Question: I add another table field in my view , but the search button disappeared , How can I retrieve this form button ?
SaleItems = And a table mysql database.
'''
<?php
<?= GridView::widget([
'dataProvider' => $dataProvider,
'filterModel' => $searchModel,
'formatter' => ['class' => 'yii\i18n\Formatter','nullDisplay' => ''],
'columns' => [
['class' => 'yii\grid\SerialColumn'],
**[
'attribute' => 'Data',
'content' => function(SaleItems $model, $key, $index, $column) {
return date('d/m/Y', strtotime($model->sale->date));
},
'header' => 'DATA'
],**
]); ?>
</div>
'''

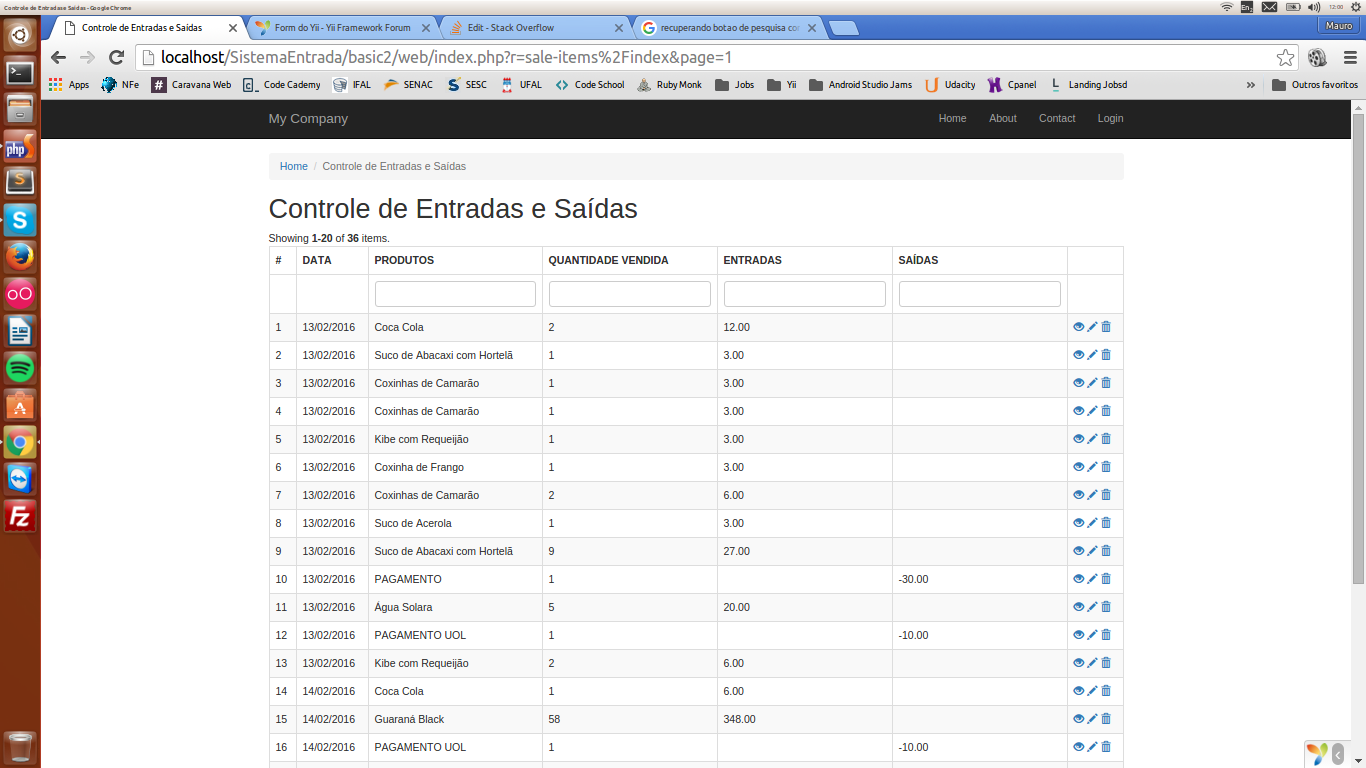
Answer: The search field disappears because in not setted properly in searchModel ..
for this you must extend the related modelSeacrh adding the relation with the related model and the filter for the field you need ..
for this you must set in the base mode, the relation
'''
public function getSale()
{
return $this->hasOne(Sale::className(), ['id' => 'sale_id']);
}
/* Getter for sale data */
public function getSaleData() {
return $this->sale->data;
}
'''
then setting up the search model declaring
'''
/* your calculated attribute */
public $date;
/* setup rules */
public function rules() {
return [
/* your other rules */
[['data'], 'safe']
];
}
'''
and extending
'''
public function search($params) {
'''
adding proper sort, for data
'''
$dataProvider->setSort([
'attributes' => [
.....
'data' => [
'asc' => ['tbl_sale.data' => SORT_ASC],
'desc' => ['tbl_sale.data' => SORT_DESC],
'label' => 'Data'
]
]
]);
'''
proper relation
'''
if (!($this->load($params) && $this->validate())) {
/**
* The following line will allow eager loading with country data
* to enable sorting by country on initial loading of the grid.
*/
$query->joinWith(['sale']);
return $dataProvider;
}
'''
and proper filter condition
'''
// filter by sale data
$query->joinWith(['sale' => function ($q) {
$q->where('sale.data = ' . $this->data . ' ');
}]);
'''
Once you do al this the searchModel contain the information for filter and the search field is showed in gridview
What in this answer is just a list of suggestion
you can find detailed tutorial in this doc (see the scenario 2 and adapt to your need)
<URL>